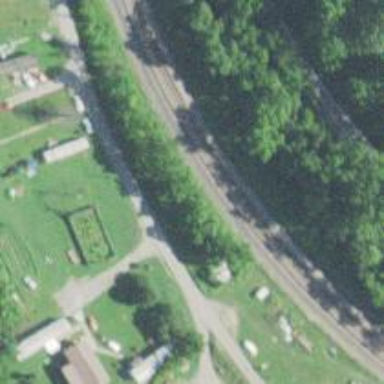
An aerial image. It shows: Two railway tracks with rails.